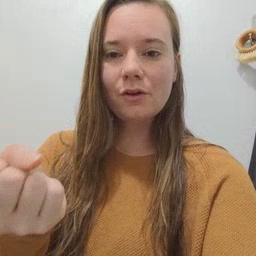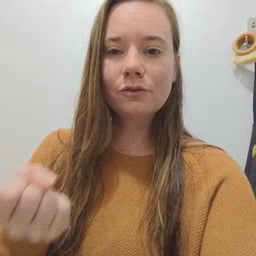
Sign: drawer